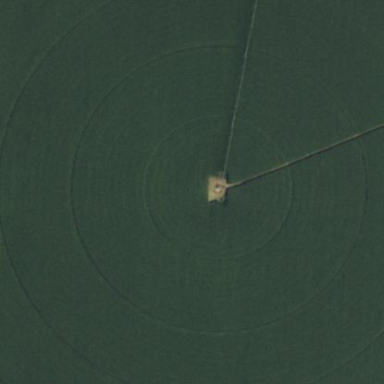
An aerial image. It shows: Farmland with pivot irrigation system.